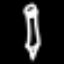
Label: pencil